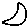
Label: moon